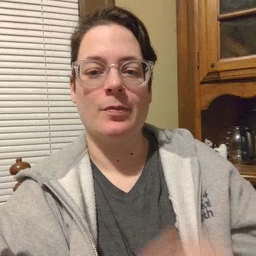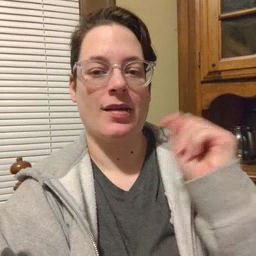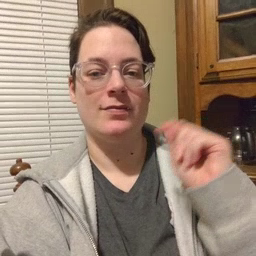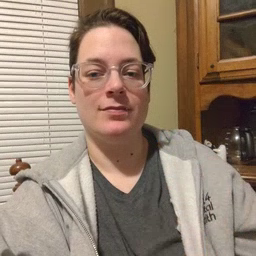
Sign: potty